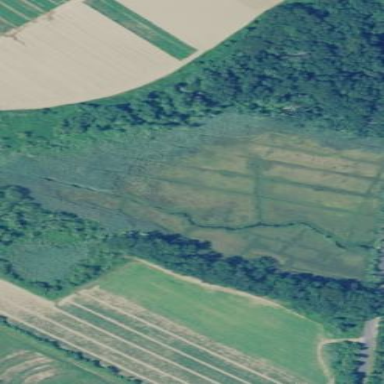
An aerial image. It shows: Beautiful wet meadow natural wetland.